Question: The image below is not respecting the CSS class I have given it.

I gave it a max height and width and it's not respecting that and as you can see there just expanding accross the page.
'''
.tagline-img
{
max-width: 350px;
max-height: 330px;
}
'''
'''
<img src="http://deadcyborg.com/deadcyborg_ep2wip1.jpg" class="tagline-img" alt="[articleimage]" />
'''
The page is viewable at: <URL>
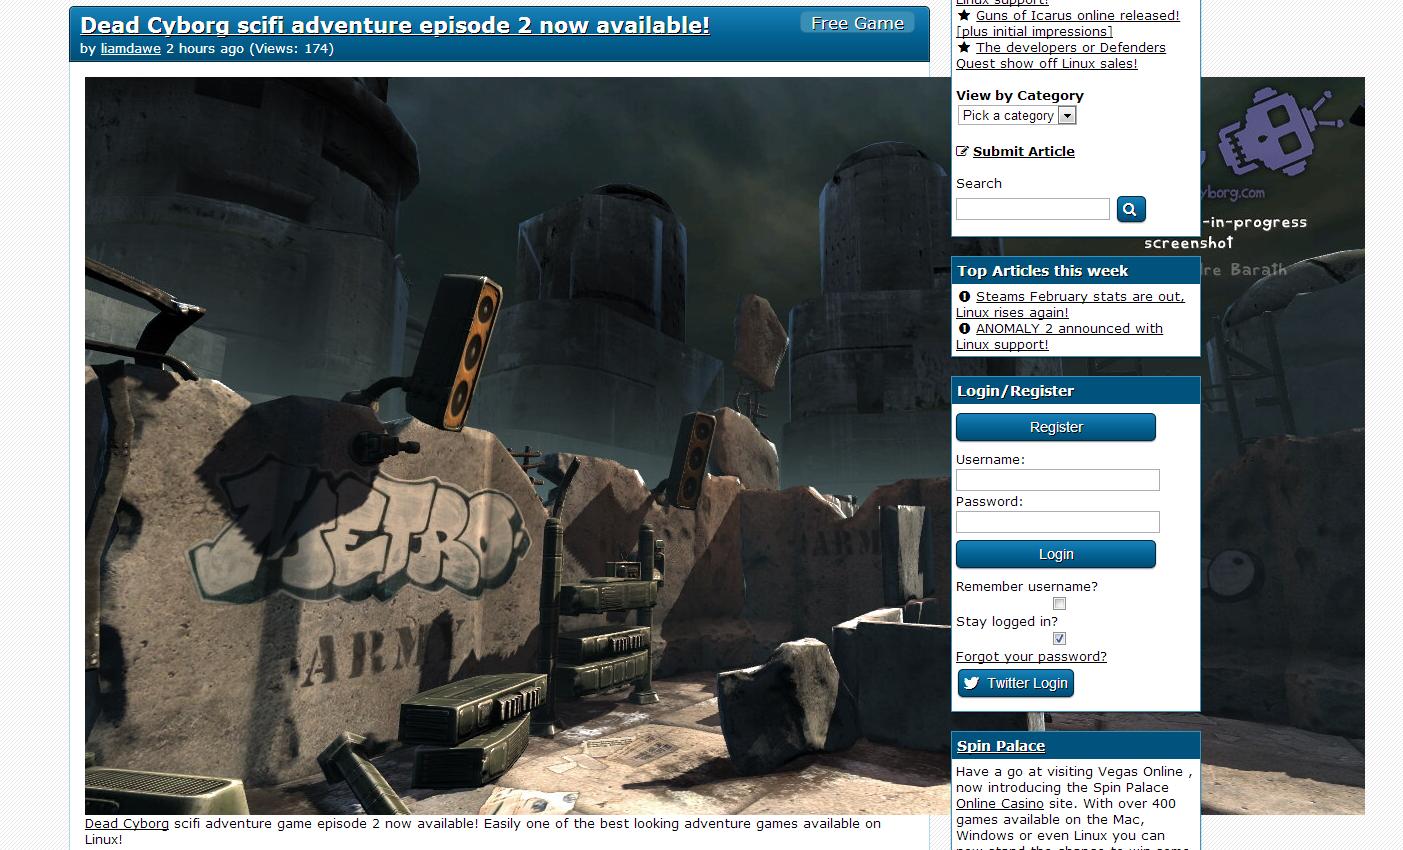
Answer: It looks like you forgot to include your CSS definition inside of <URL>.
Doing a search for your '.tagline-img' doesn't find anything...